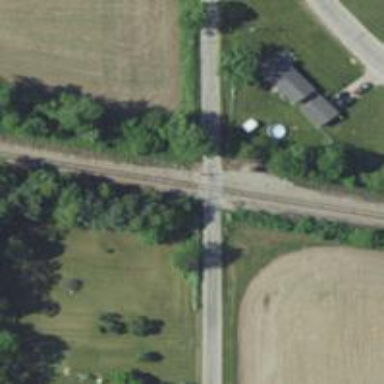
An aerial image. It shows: Level crossing along the railway.